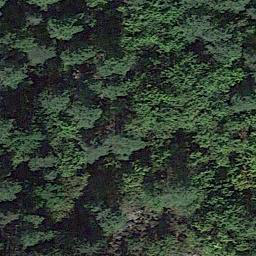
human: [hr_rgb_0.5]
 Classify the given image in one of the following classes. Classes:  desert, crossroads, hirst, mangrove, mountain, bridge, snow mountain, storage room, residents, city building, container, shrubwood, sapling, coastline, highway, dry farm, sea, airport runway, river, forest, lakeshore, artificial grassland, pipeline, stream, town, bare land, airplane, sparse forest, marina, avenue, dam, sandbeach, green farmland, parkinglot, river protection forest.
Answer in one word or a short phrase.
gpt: forest